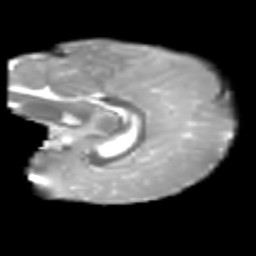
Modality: T2w
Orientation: sagittal
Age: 7
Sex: male
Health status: healthy